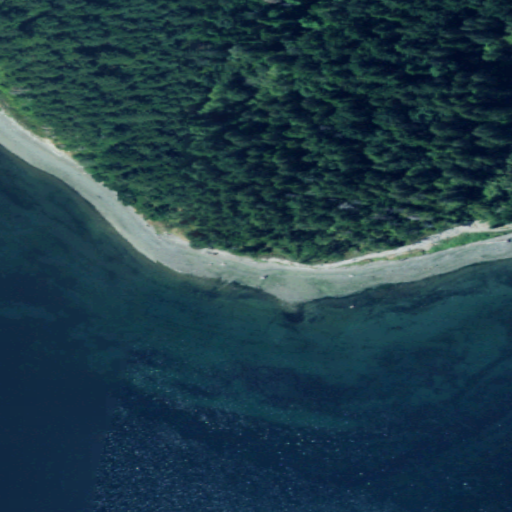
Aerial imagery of cape in Washington named Kinney Point containing evergreen forest, open water, and barren land